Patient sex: M
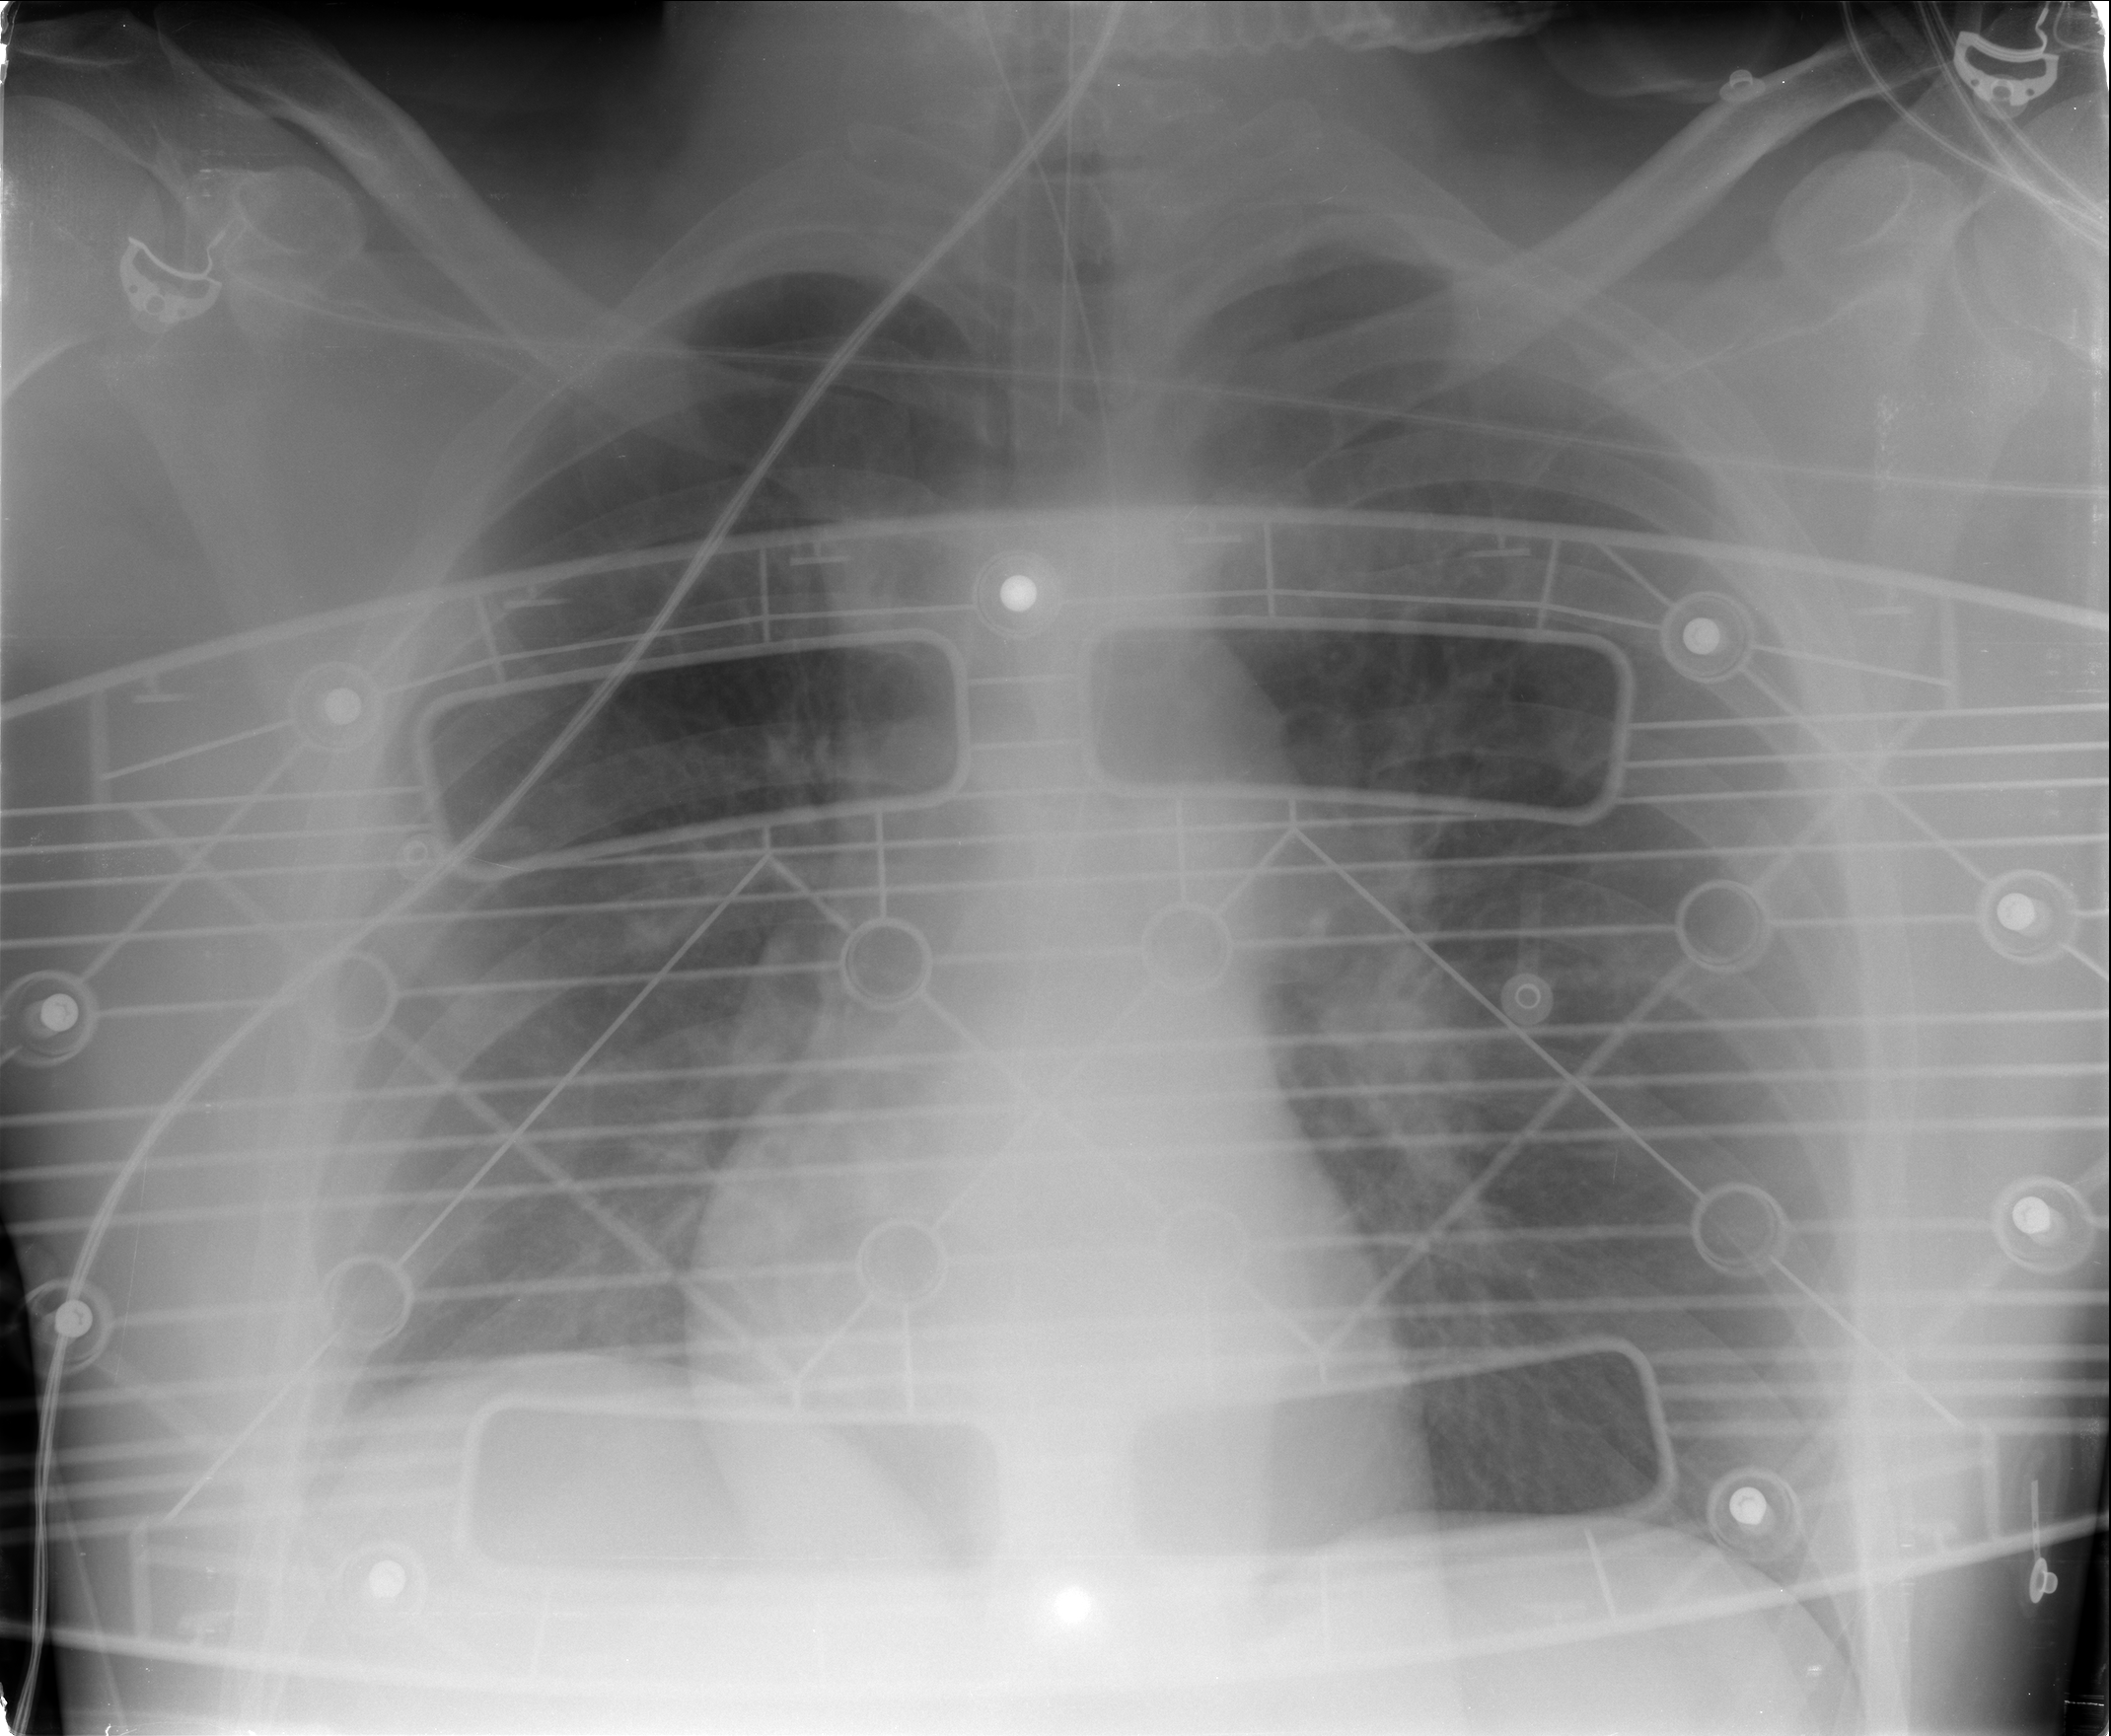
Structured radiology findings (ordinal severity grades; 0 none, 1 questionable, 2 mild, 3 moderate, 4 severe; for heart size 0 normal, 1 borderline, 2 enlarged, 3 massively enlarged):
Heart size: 0
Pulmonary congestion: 2
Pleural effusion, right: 0
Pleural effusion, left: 0
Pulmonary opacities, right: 0
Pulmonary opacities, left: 0
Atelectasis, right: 2
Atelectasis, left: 0